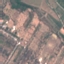
Land use / land cover class: PermanentCrop